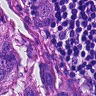
Metastatic tissue present: yes